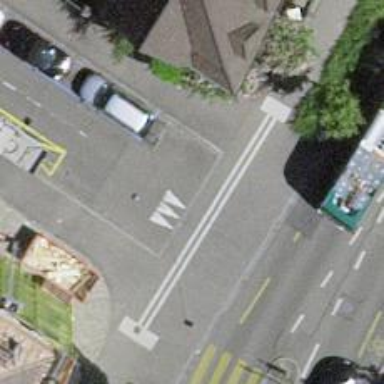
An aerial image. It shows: Unmarked crossing on the road.